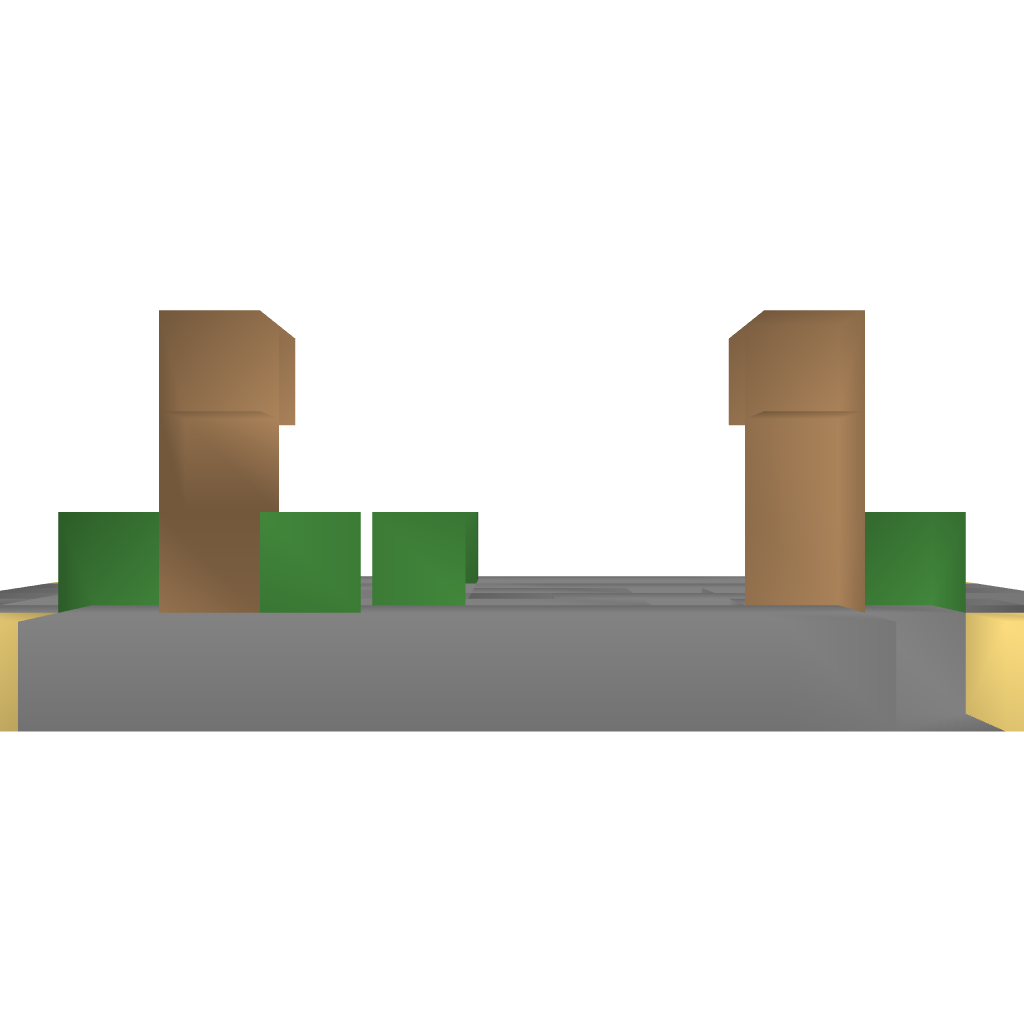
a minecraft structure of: Small Medieval Road bad low quality